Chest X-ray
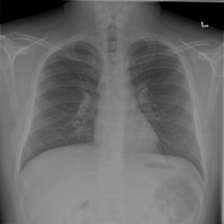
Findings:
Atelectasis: negative
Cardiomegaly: negative
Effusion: negative
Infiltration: negative
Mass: negative
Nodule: negative
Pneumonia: negative
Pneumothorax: negative
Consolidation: negative
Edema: negative
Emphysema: negative
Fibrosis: negative
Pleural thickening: negative
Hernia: negative